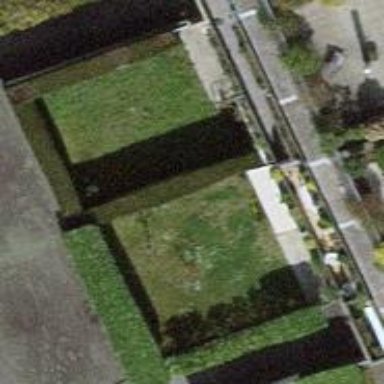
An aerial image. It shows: Garden enclosed by fence.